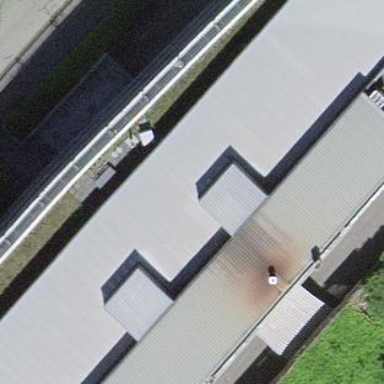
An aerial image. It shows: Industrial building.